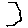
Label: hexagon